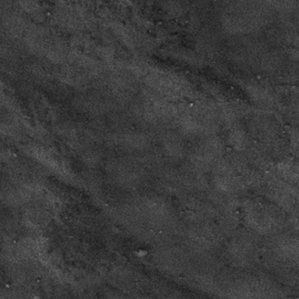
Label: frost